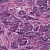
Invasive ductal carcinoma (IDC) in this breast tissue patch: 1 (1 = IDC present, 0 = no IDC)